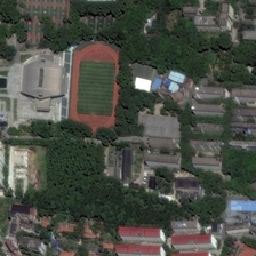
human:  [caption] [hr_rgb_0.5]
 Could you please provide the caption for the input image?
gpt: The green playground surrounded by the red track is near a grey-white auditorium

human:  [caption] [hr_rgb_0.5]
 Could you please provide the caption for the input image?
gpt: One way red and white assembly surrounded by green playground

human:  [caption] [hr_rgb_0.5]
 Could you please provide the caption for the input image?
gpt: The green playground surrounded by the red trail is next to a gray-white auditorium

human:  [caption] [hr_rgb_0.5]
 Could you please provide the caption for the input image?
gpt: A green playground surrounded by red tracks is next to the grey white auditorium

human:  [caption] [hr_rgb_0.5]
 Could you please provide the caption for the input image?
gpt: The green playground surrounded by the red track is next to a gray and white auditorium